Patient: sex F, age 80
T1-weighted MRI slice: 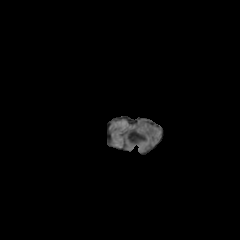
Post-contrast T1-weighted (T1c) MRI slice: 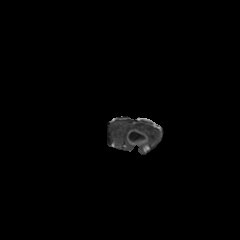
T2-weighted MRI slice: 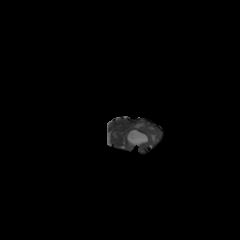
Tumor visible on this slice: yes
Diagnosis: Glioblastoma, IDH-wildtype
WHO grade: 4